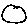
Label: circle